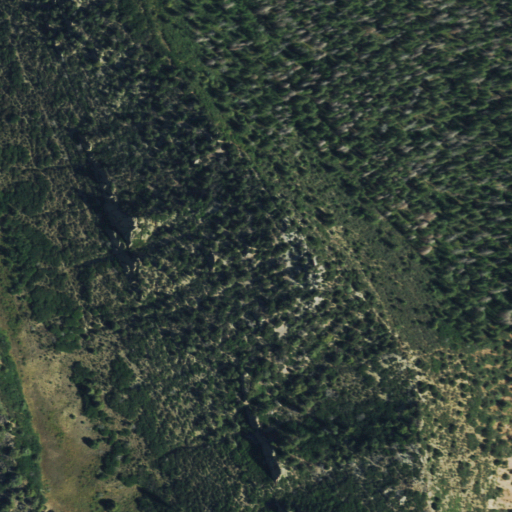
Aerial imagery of ridge(s) in Colorado named Assignation Ridge containing evergreen forest, deciduous forest, shrub, and mixed forest